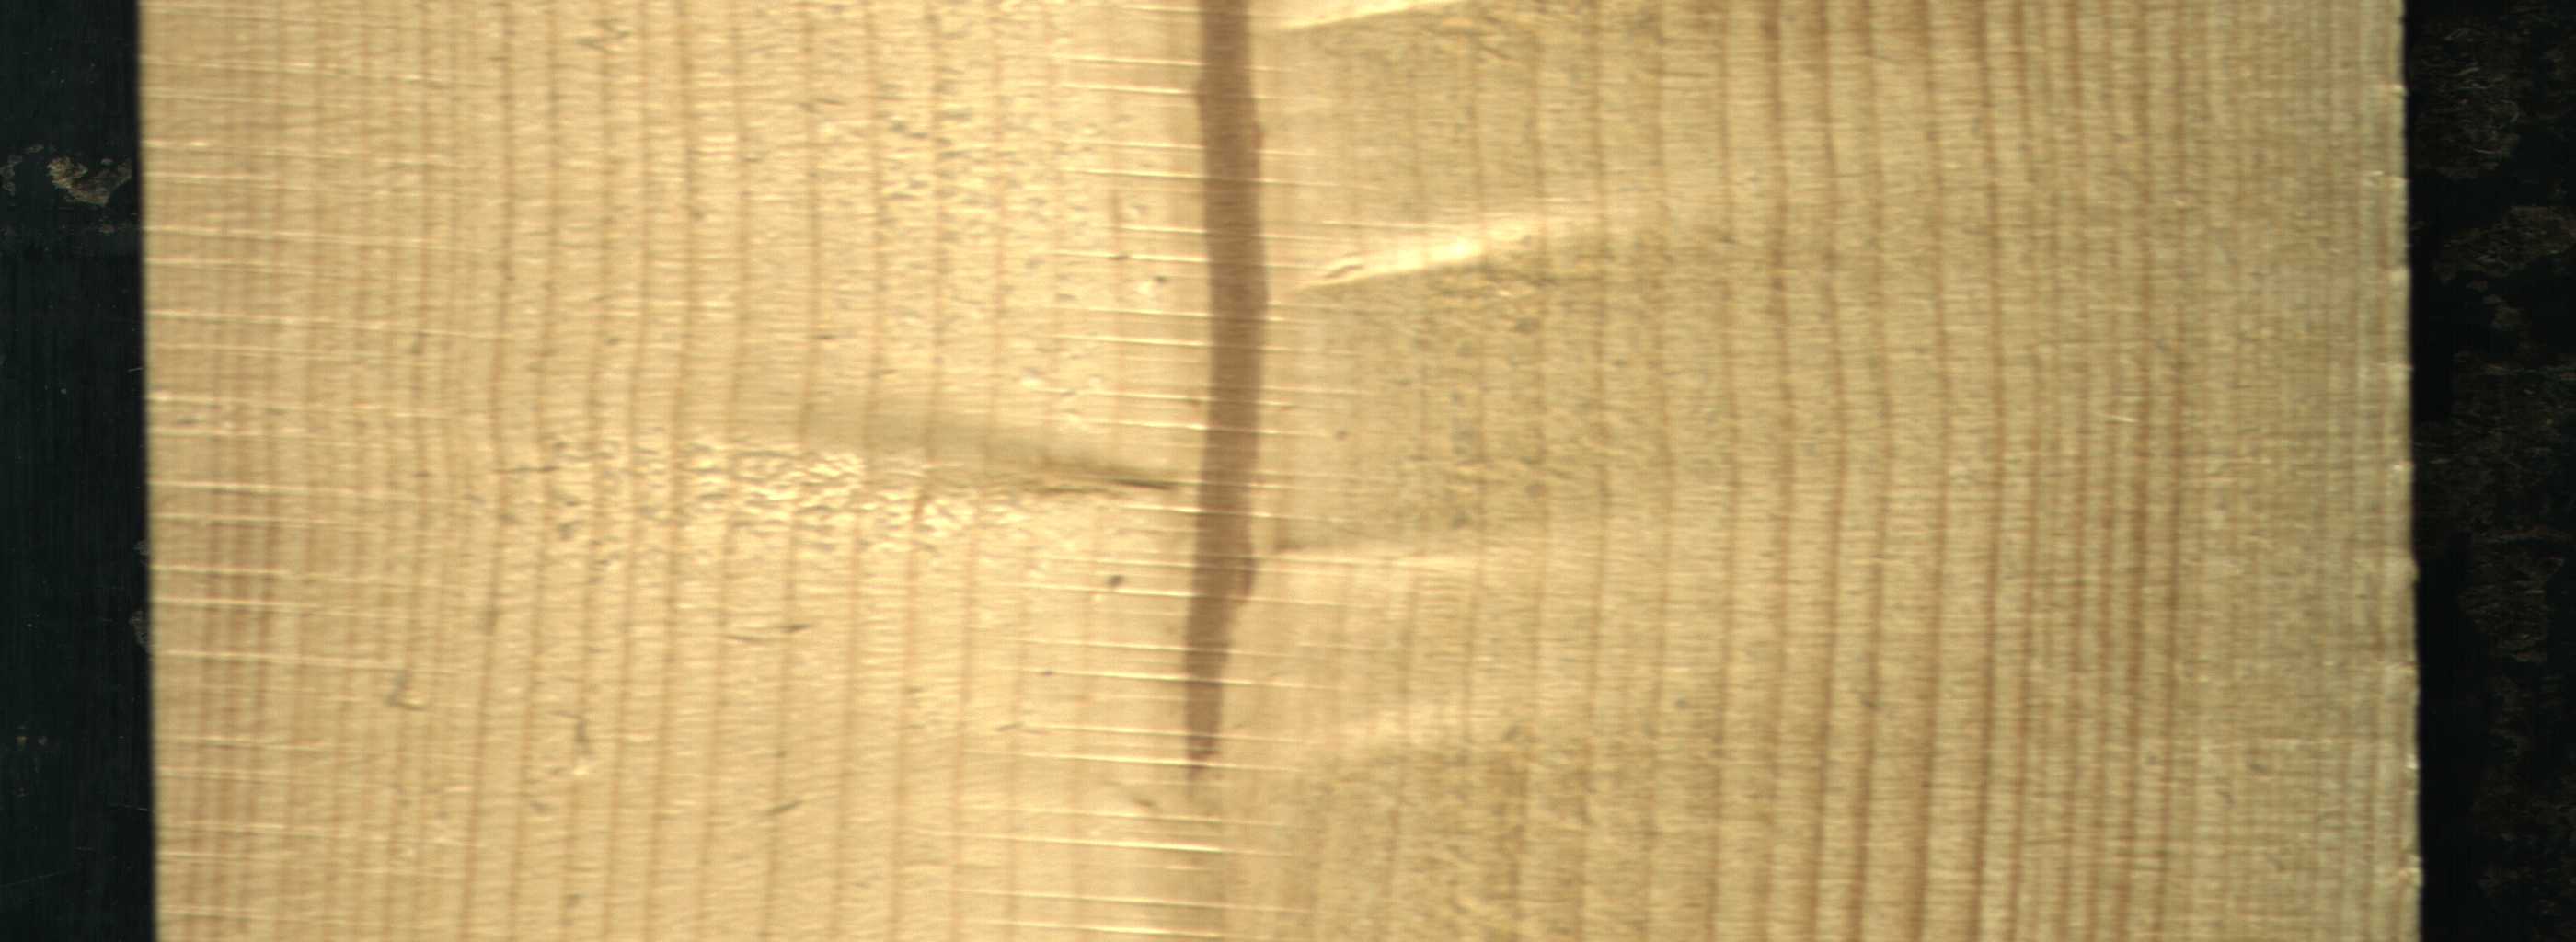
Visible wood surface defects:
Marrow